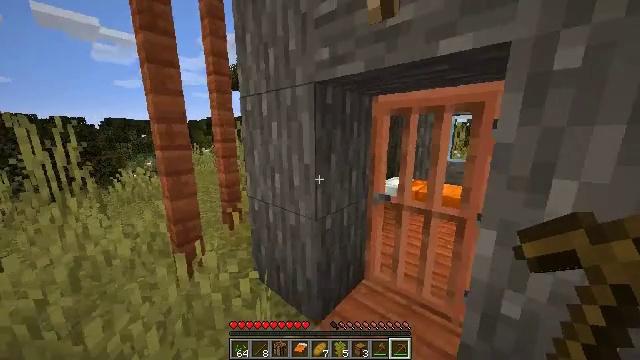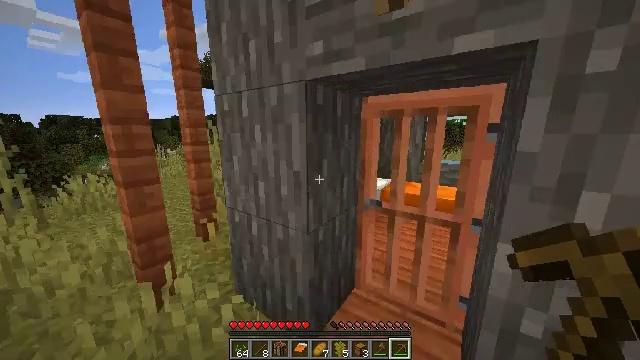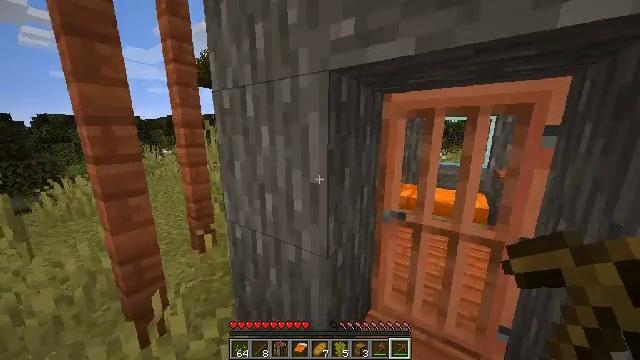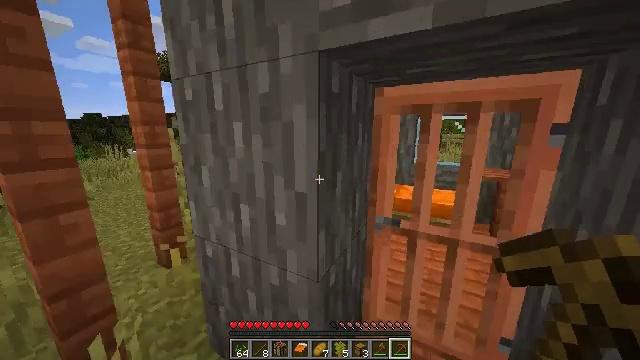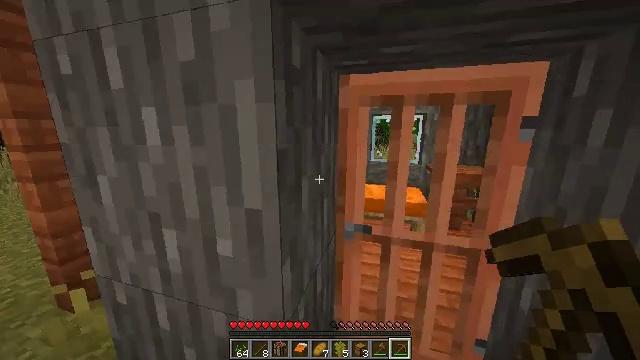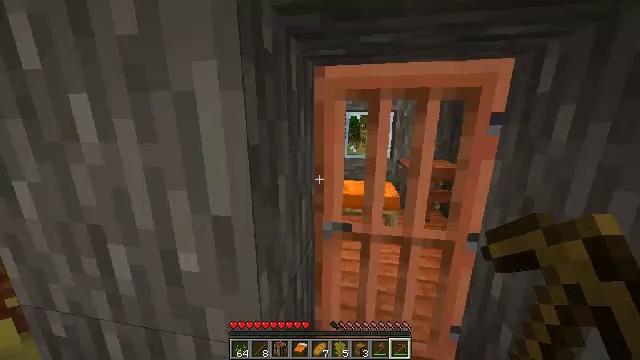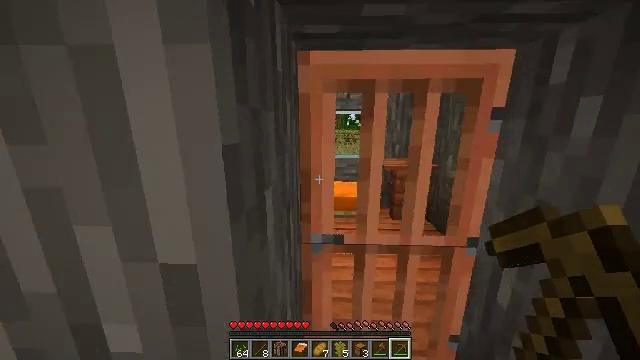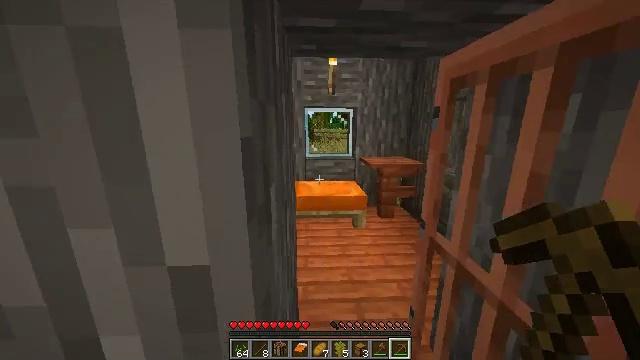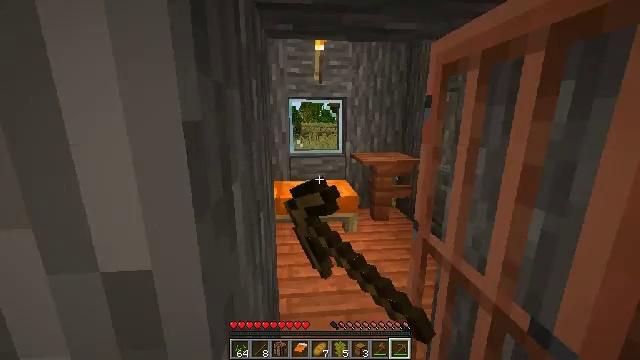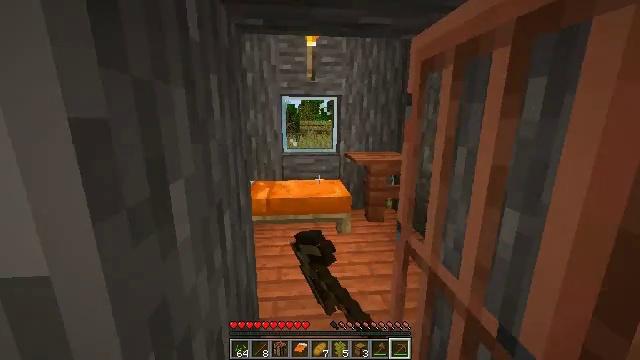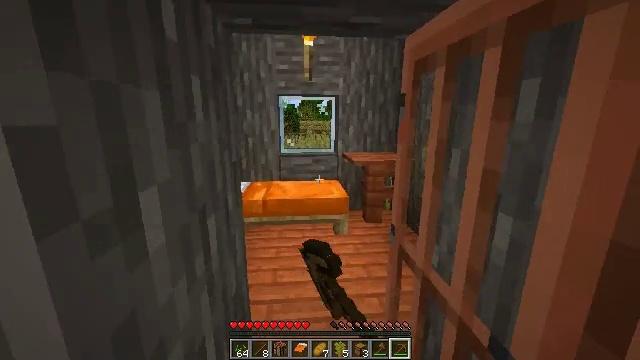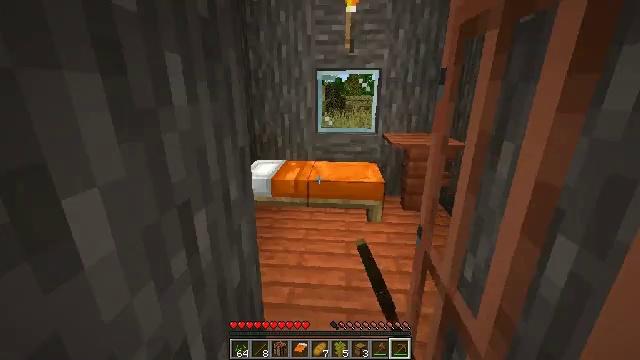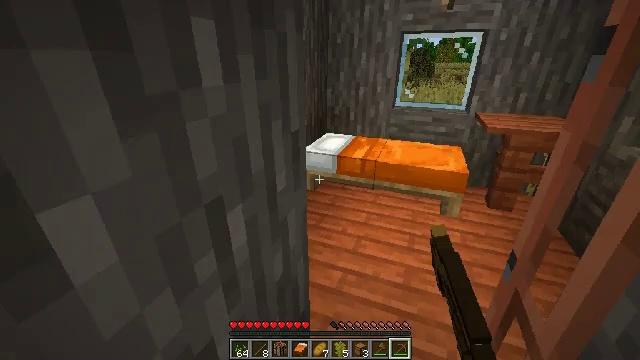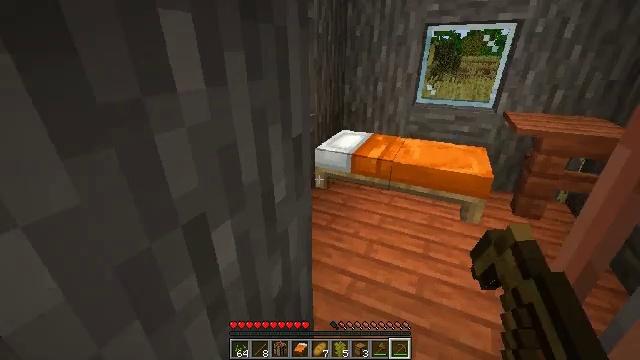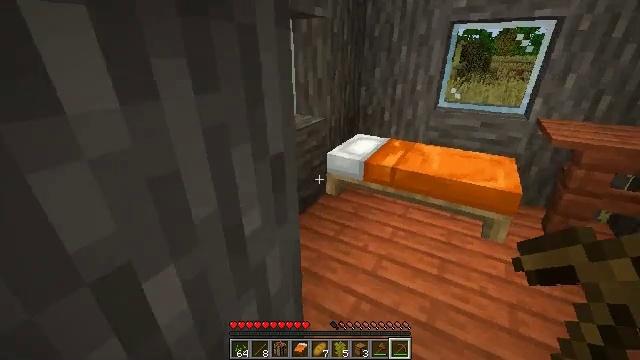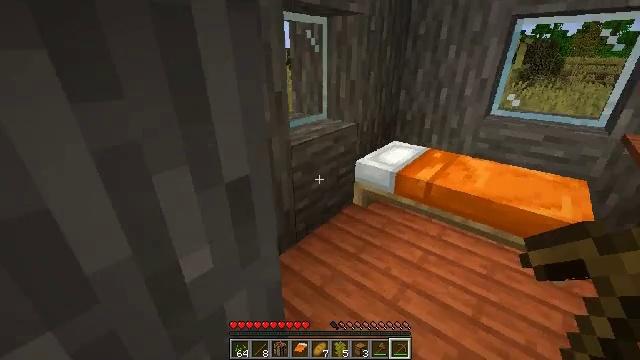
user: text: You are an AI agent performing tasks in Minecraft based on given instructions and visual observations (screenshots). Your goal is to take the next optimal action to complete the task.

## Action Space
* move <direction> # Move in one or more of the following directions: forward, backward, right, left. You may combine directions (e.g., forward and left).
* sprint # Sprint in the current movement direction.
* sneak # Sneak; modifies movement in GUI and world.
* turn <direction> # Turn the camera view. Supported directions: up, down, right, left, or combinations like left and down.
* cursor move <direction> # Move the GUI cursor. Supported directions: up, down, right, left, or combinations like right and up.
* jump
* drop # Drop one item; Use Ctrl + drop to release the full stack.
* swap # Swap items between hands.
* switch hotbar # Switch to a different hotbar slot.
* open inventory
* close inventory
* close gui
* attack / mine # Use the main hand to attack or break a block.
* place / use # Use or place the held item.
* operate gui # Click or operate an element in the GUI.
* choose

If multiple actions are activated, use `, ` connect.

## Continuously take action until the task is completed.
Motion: motion action
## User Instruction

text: Mine a hay block from the field.
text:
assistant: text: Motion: move forward and move left, turn right
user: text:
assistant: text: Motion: move forward
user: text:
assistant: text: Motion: move forward, turn right
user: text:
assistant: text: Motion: move forward, turn right
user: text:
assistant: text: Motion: move forward, turn right
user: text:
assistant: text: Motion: move forward, turn right
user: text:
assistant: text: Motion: move forward, turn right, use / place
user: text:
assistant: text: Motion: move forward and move right, turn right, use / place
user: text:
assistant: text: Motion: move forward and move right, use / place
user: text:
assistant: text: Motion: move forward and move right, use / place
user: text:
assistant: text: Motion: move forward, turn left and down
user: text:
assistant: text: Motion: move forward, turn left and down
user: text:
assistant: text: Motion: move forward and move right, turn left and down
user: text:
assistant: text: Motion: move forward and move right, turn left
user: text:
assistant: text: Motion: move forward and move right, turn left
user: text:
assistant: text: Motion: move forward and move right, turn left
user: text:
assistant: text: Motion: move forward and move right
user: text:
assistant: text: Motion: move forward and move right
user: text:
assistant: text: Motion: move forward and move right
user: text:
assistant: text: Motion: move forward and move right
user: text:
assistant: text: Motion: move forward, turn right
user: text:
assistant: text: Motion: turn right
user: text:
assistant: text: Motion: turn right and up
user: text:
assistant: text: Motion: turn right
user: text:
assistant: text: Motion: turn right
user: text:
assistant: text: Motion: turn right
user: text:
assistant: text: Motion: turn right and up
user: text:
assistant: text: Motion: turn right and up
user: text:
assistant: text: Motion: turn right
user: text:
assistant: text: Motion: move forward, turn right